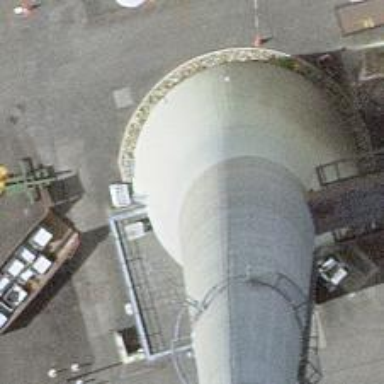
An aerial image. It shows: Chimney that is man-made.